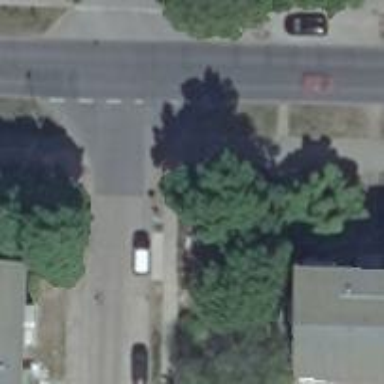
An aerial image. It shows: Urban tree with broadleaved leaves.